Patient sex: F
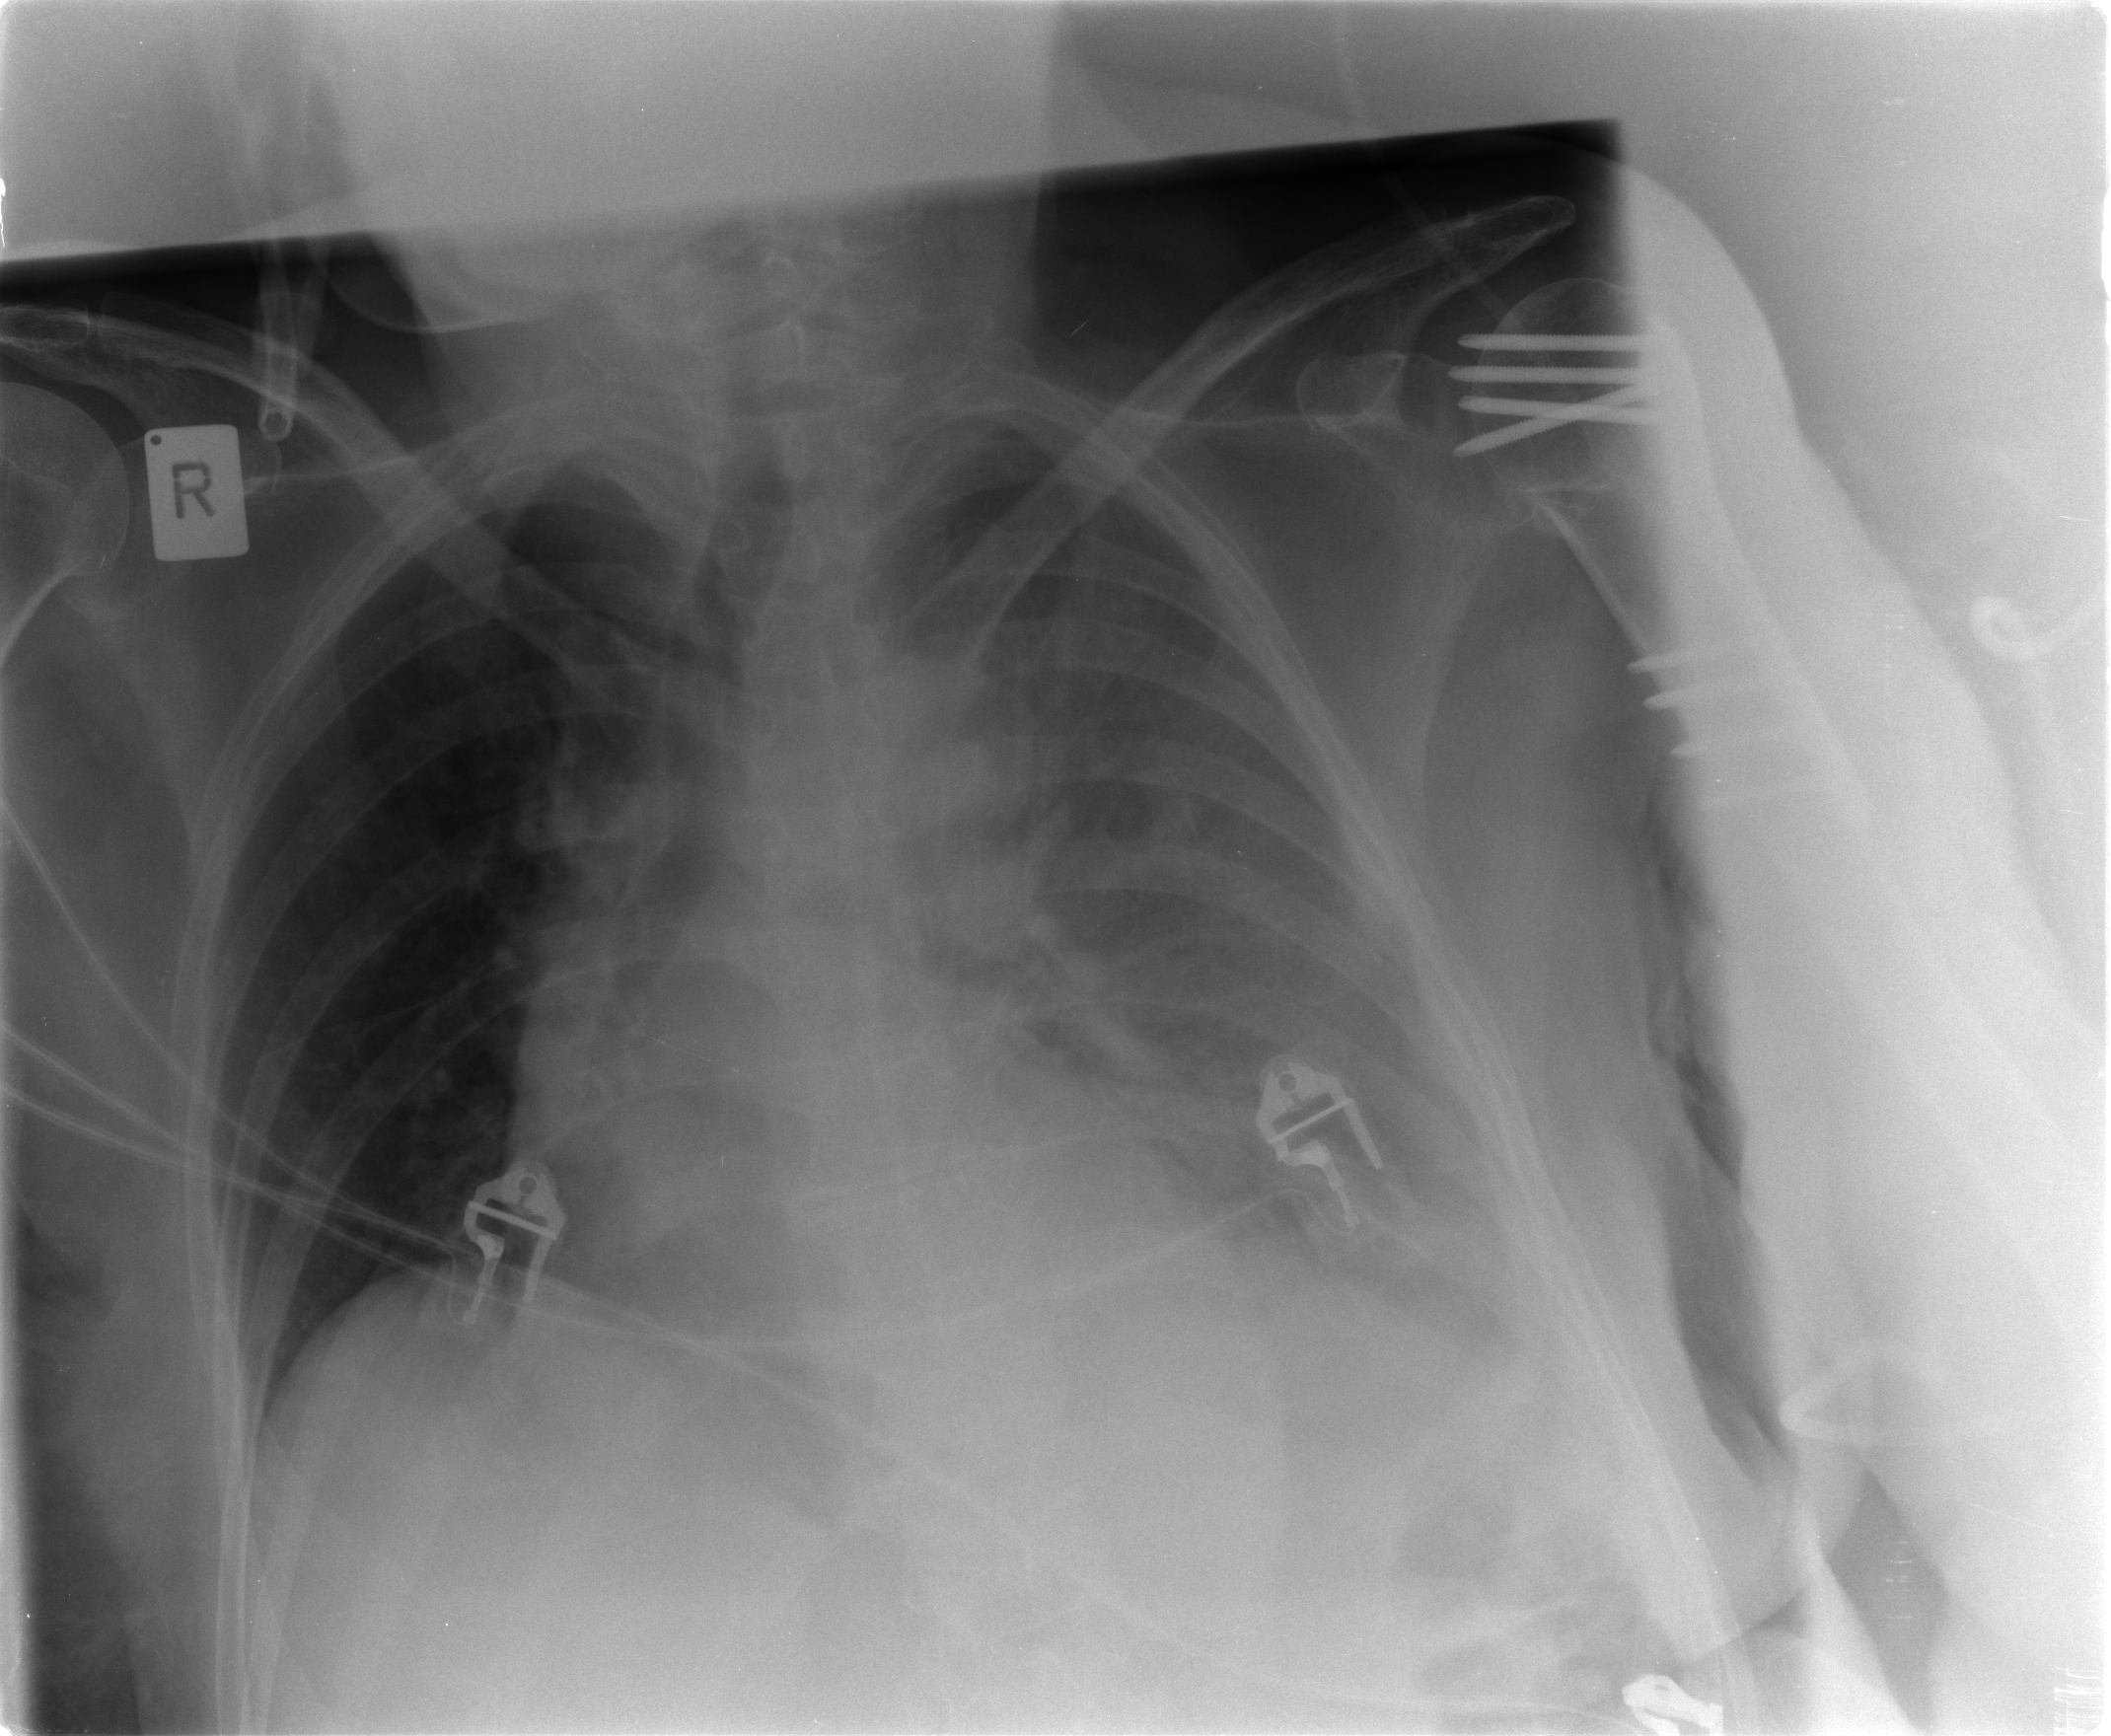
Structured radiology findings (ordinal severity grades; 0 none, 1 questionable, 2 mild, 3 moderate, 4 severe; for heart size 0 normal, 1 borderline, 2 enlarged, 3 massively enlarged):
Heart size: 2
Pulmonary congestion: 0
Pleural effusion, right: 2
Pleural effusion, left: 3
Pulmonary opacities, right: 0
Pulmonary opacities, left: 2
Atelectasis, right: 2
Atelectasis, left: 2